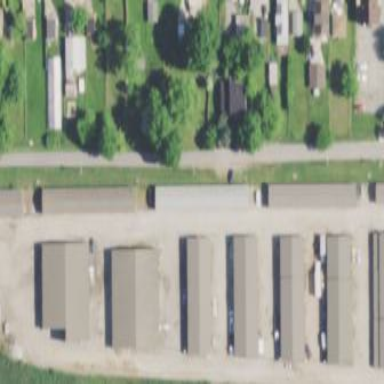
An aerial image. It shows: Storage rental shop.